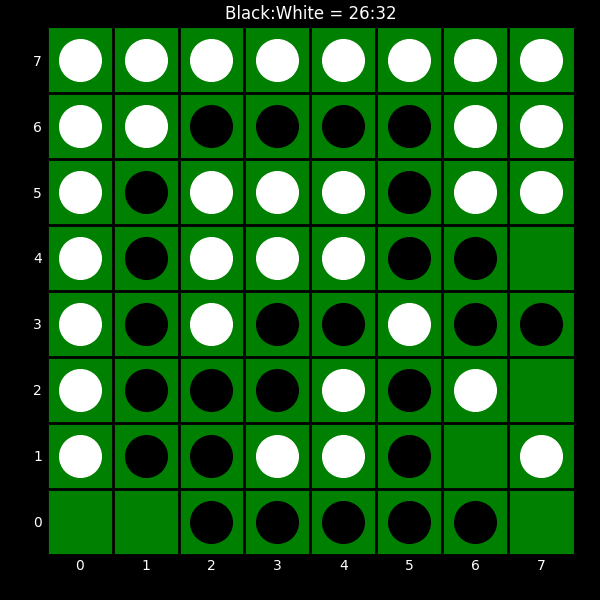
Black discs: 26
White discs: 32